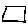
Label: square